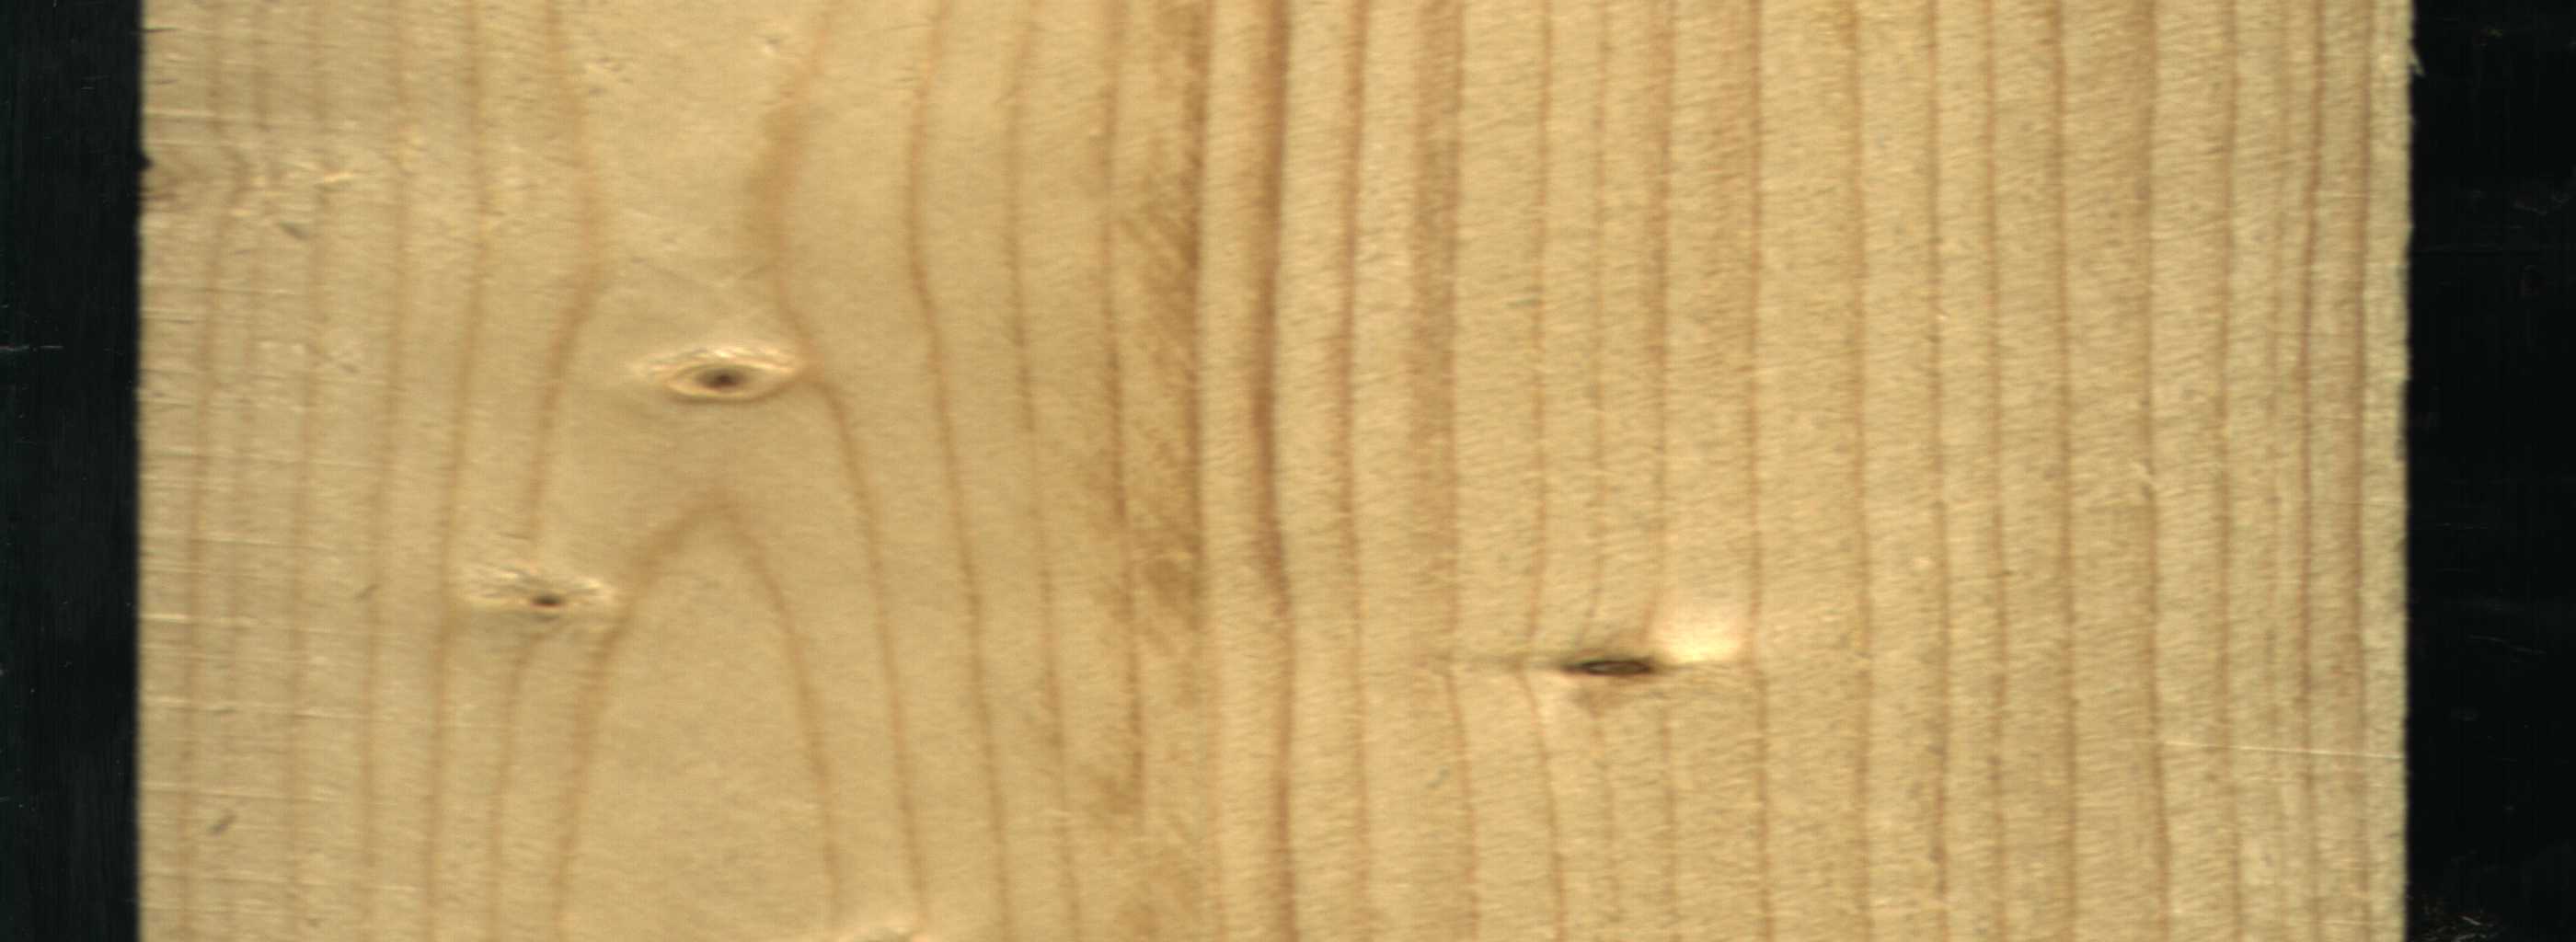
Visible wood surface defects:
Live_Knot
Live_Knot
Live_Knot